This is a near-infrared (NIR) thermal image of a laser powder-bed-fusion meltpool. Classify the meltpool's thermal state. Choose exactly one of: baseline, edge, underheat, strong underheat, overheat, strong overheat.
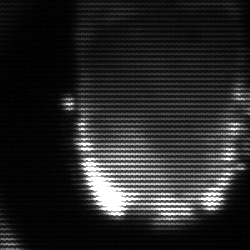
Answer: baseline